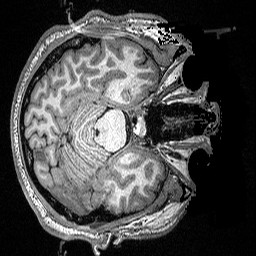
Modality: T1w
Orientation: axial
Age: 32
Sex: male
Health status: healthy
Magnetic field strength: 3 T
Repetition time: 2.53 s
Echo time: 0.00331 s